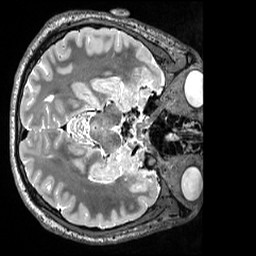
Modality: T2w
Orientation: axial
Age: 27
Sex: male
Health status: healthy
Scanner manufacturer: siemens
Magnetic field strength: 3 T
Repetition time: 3.2 s
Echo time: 0.563 s